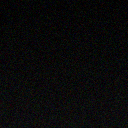
Screen state: off